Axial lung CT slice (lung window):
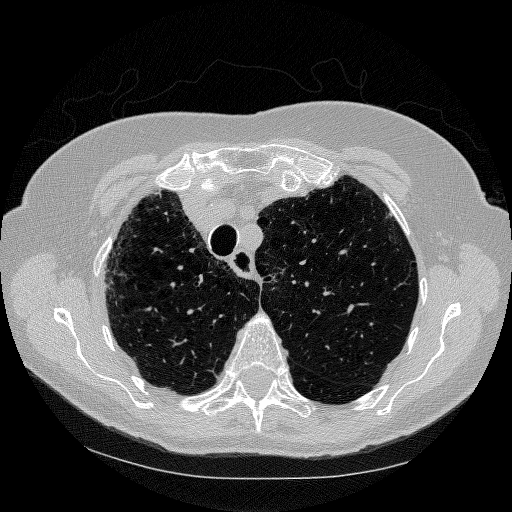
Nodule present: no